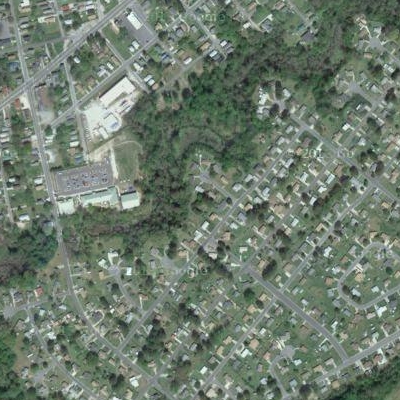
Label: fResident